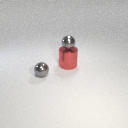
small gray metal sphere in front of large red metal cylinder